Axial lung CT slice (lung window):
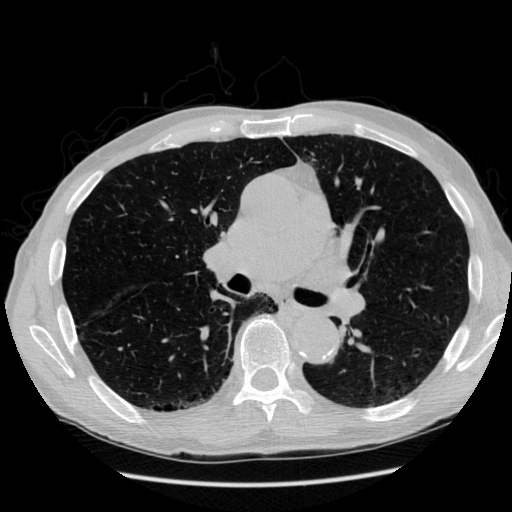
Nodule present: no